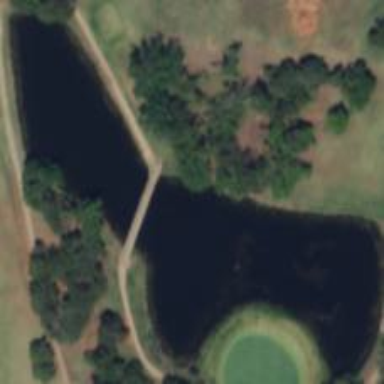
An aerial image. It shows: Water hazard in golf course. The hazard is natural water feature.